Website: crate-barrel
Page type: payment
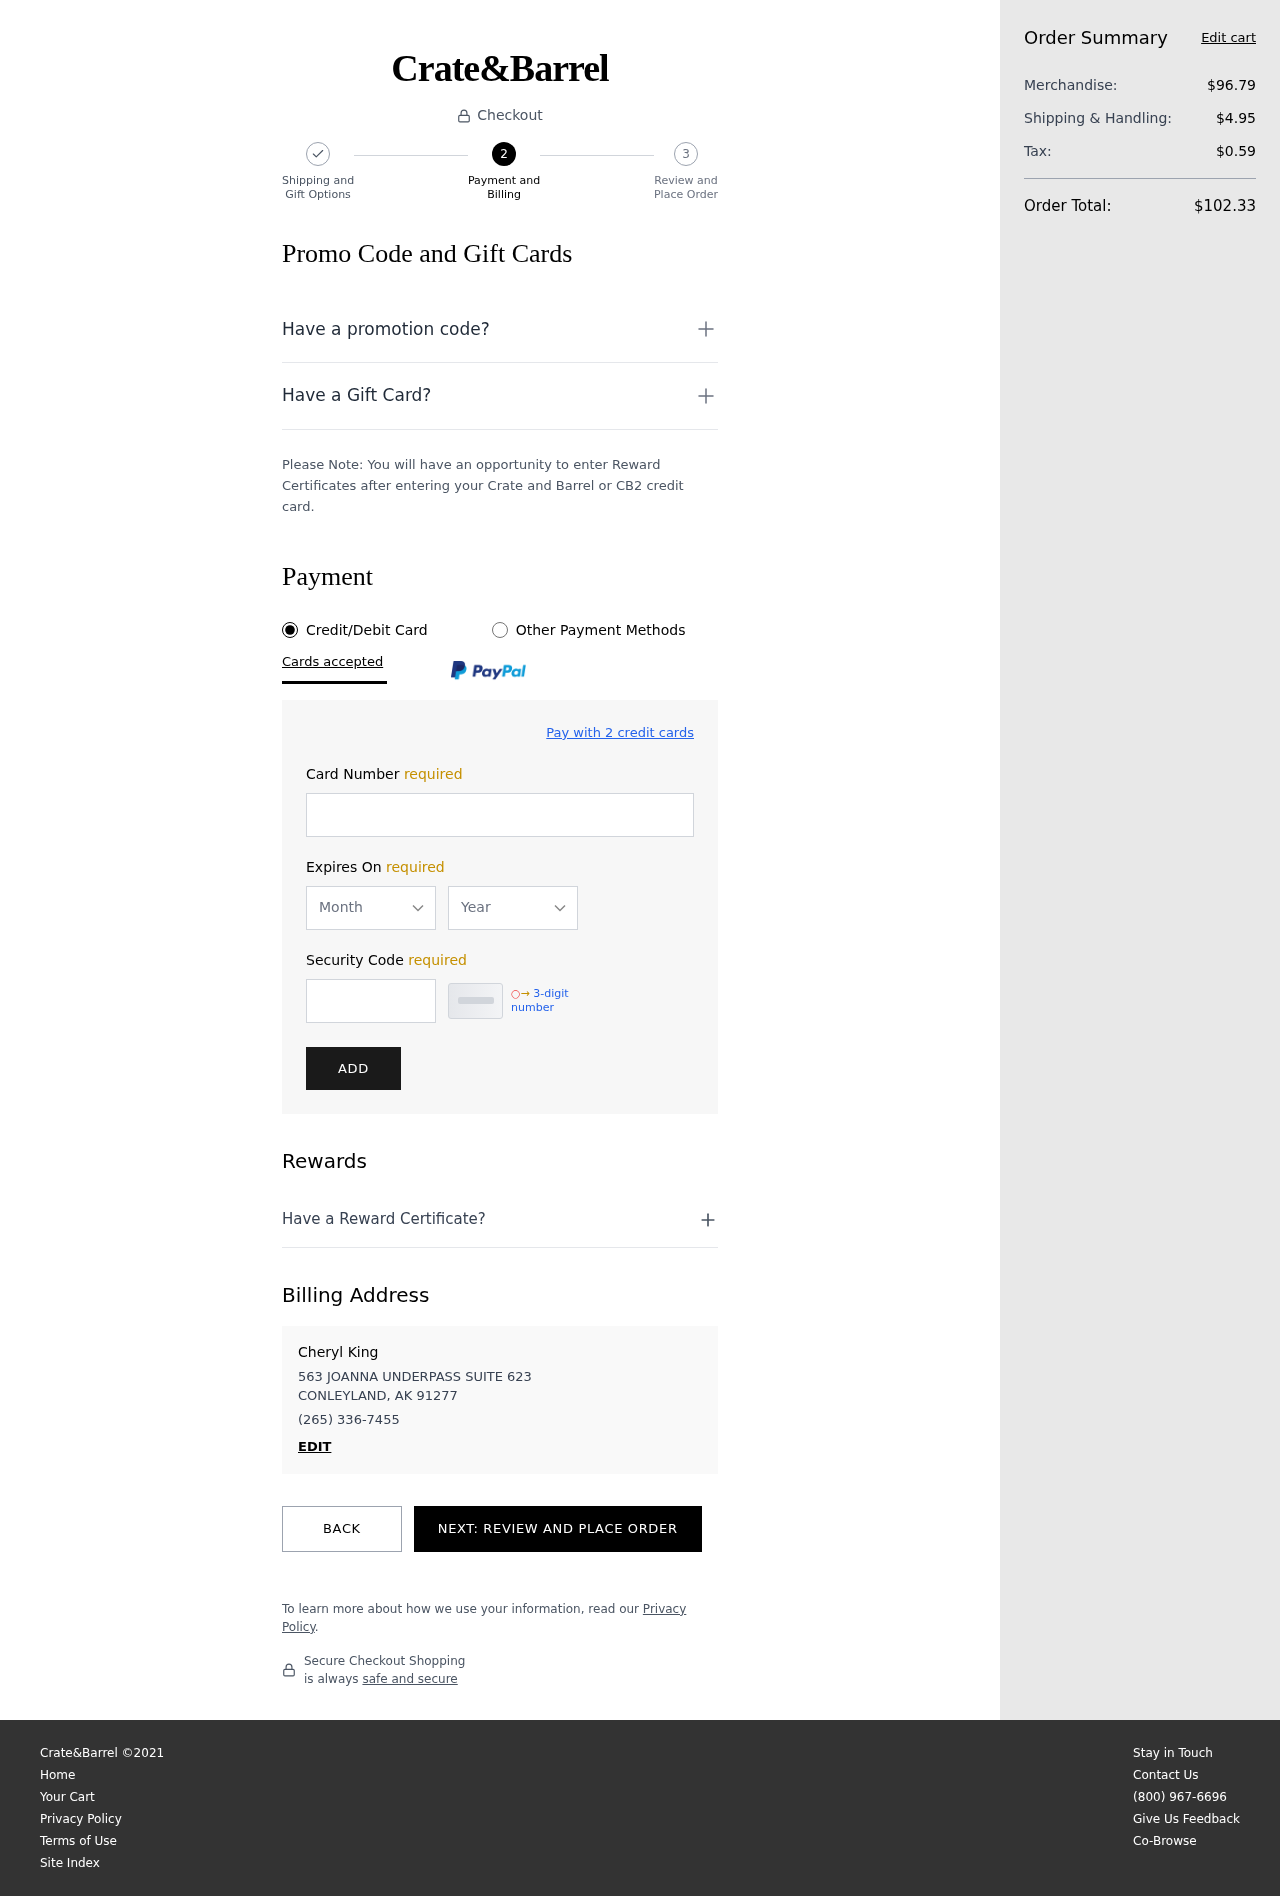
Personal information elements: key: PII_CARD_EXPIRY_MONTH
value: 10
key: PII_CARD_EXPIRY_YEAR
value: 30
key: PII_CITY_STATE_ZIP
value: CONLEYLAND, AK 91277
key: PII_FULLNAME
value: Cheryl King
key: PII_PHONE
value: (265) 336-7455
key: PII_STREET
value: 563 JOANNA UNDERPASS SUITE 623
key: PII_CARD_NUMBER
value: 6510 5549 0974 6857
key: PII_CARD_CVV
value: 691
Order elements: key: ORDER_SUBTOTAL
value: $96.79
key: ORDER_SHIPPING_COST
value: $4.95
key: ORDER_TAX
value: $0.59
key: ORDER_TOTAL
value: $102.33